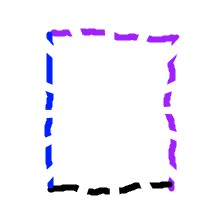
Shape: rectangle